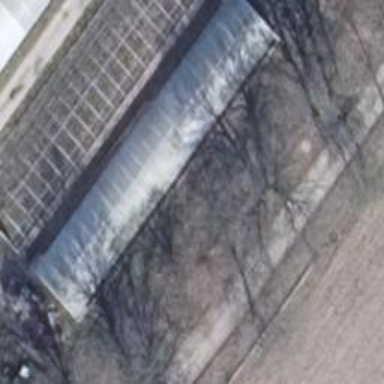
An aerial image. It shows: Area dedicated to greenhouse horticulture.